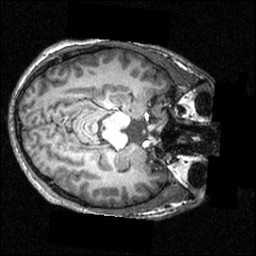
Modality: T1w
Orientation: axial
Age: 20
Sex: male
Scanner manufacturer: siemens
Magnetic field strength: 3.951 T
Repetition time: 1.5 s
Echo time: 0.00335 s